【题型】解答题　【知识点】解析几何　【难度】medium
已知双曲线$C: x^2 - \frac{y^2}{3} = 1$的左、右焦点分别为$F_1$、$F_2$，$P$为双曲线右支上一点。

(1) 求双曲线$C$的离心率；

(2) 设过点$P$和$F_2$的直线$l$与双曲线$C$的右支有另一交点为$Q$，求$\overrightarrow{OP} \cdot \overrightarrow{OQ}$的取值范围；

(3) 过点$P$分别作双曲线$C$两条渐近线的垂线，垂足分别为$M$、$N$两点，是否存在点$P$，使得$|PM| + |PN| = \sqrt{2}$？若存在，求出点$P$的坐标，若不存在，请说明理由。
【解答】
\vspace{1em}

\textbf{【答案】}
(1) $2$

(2) $(-\infty, -5]$

(3) 不存在满足题意的点$P$，理由见解析

\vspace{1em}

\textbf{【知识点】} 已知方程求双曲线的渐近线、求双曲线的离心率或离心率的取值范围、根据直线与双曲线的位置关系求参数或范围、双曲线中存在定点满足某条件问题

\vspace{1em}

\textbf{【分析】}
(1) 根据双曲线的方程直接得出$a$、$b$，结合公式$c^2 = a^2 + b^2$和$e = \frac{c}{a}$计算即可求解；

(2) 易知直线$l$的斜率不为$0$，设$l: x = my + 2, P(x_1, y_1), Q(x_2, y_2)$，联立双曲线方程，利用韦达定理表示$y_1 + y_2$、$y_1y_2$、$x_1x_2$，根据平面向量的坐标表示化简可得$\overrightarrow{OP} \cdot \overrightarrow{OQ} = -1 + \frac{4}{3m^2 - 1}$，求出$3m^2 - 1$的取值范围即可求解；

(3) 设$P(x_0, y_0)$，由渐近线方程和点线距公式建立方程$|PM| + |PN| = \frac{|\sqrt{3}x_0 - y_0|}{2} + \frac{|\sqrt{3}x_0 + y_0|}{2} = \sqrt{2}$，解得$x_0 = \frac{\sqrt{6}}{3} < 1$，与题意中的$x_0 \ge 1$矛盾，即可下结论。

\vspace{1em}

\textbf{【详解】}
(1) 由题意知，$a^2 = 1, b^2 = 3$，则$c^2 = a^2 + b^2 = 4$，

所以$c = 2, a = 1$，得$e = \frac{c}{a} = 2$，

即双曲线的离心率为$2$；

---

(2) 由(1)知，$F_2(2,0)$，

若直线$l$的斜率为$0$，则直线$l$与双曲线的两个交点分布在左、右支各一点，不符合题意；

所以直线$l$的斜率不为$0$，设$l: x = my + 2, P(x_1, y_1), Q(x_2, y_2)$，

\[
\begin{cases}
x = my + 2 \\
x^2 - \frac{y^2}{3} = 1
\end{cases}
\]
消去$x$，得$(3m^2 - 1)y^2 + 12my + 9 = 0$，

$\Delta = (12m)^2 - 36(3m^2 - 1) = 36m^2 + 36 > 0$，

$y_1 + y_2 = -\frac{12m}{3m^2 - 1}, y_1y_2 = \frac{9}{3m^2 - 1}$，

则$x_1x_2 = (my_1 + 2)(my_2 + 2) = m^2y_1y_2 + 2m(y_1 + y_2) + 4 = \frac{9m^2}{3m^2 - 1} - \frac{24m^2}{3m^2 - 1} + 4 = \frac{-3m^2 - 4}{3m^2 - 1}$，

所以$\overrightarrow{OP} \cdot \overrightarrow{OQ} = x_1x_2 + y_1y_2 = \frac{-3m^2 - 4}{3m^2 - 1} + \frac{9}{3m^2 - 1} = \frac{-3m^2 + 5}{3m^2 - 1} = -1 + \frac{4}{3m^2 - 1}$，

又$y_1y_2 = \frac{9}{3m^2 - 1} < 0$，则$3m^2 - 1 < 0$，由$3m^2 \ge 0$，得$3m^2 - 1 \ge -1$，

所以$-1 \le 3m^2 - 1 < 0$，有$\frac{4}{3m^2 - 1} \le -4$，所以$-1 + \frac{4}{3m^2 - 1} \le -5$，

即$\overrightarrow{OP} \cdot \overrightarrow{OQ} \le -5$，所以$\overrightarrow{OP} \cdot \overrightarrow{OQ}$的取值范围为$(-\infty, -5]$；

---

(3) 由题意可知双曲线的渐近线方程为$l_1: y = \sqrt{3}x, l_2: y = -\sqrt{3}x$，

即$l_1: \sqrt{3}x - y = 0, l_2: \sqrt{3}x + y = 0$，设$P(x_0, y_0)$，

则点$P$到直线$l_1$的距离为$|PM| = \frac{|\sqrt{3}x_0 - y_0|}{2}$，点$P$到直线$l_2$的距离为$|PN| = \frac{|\sqrt{3}x_0 + y_0|}{2}$，

所以$|PM| + |PN| = \frac{|\sqrt{3}x_0 - y_0|}{2} + \frac{|\sqrt{3}x_0 + y_0|}{2} = \sqrt{2}$，

又点$P$位于直线$l_2$的上方且直线$l_1$的下方，所以$\sqrt{3}x_0 - y_0 > 0, \sqrt{3}x_0 + y_0 > 0$，

则$\sqrt{3}x_0 - y_0 + \sqrt{3}x_0 + y_0 = 2\sqrt{2}$，解得$x_0 = \frac{\sqrt{6}}{3} < 1$，

又点$P$在双曲线上，则$x_0 \ge 1$，与$x_0 = \frac{\sqrt{6}}{3} < 1$矛盾，

故不存在点$P$使得$|PM| + |PN| = \sqrt{2}$。

\vspace{1em}

\textbf{【点睛】} 关键点点睛：本题第二问的关键是利用设线法得到韦达定理式，再代入计算出由向量得出的式子里，从而得出范围，第三问的关键是根据点与直线的位置关系去绝对值得到方程，解出方程即可。
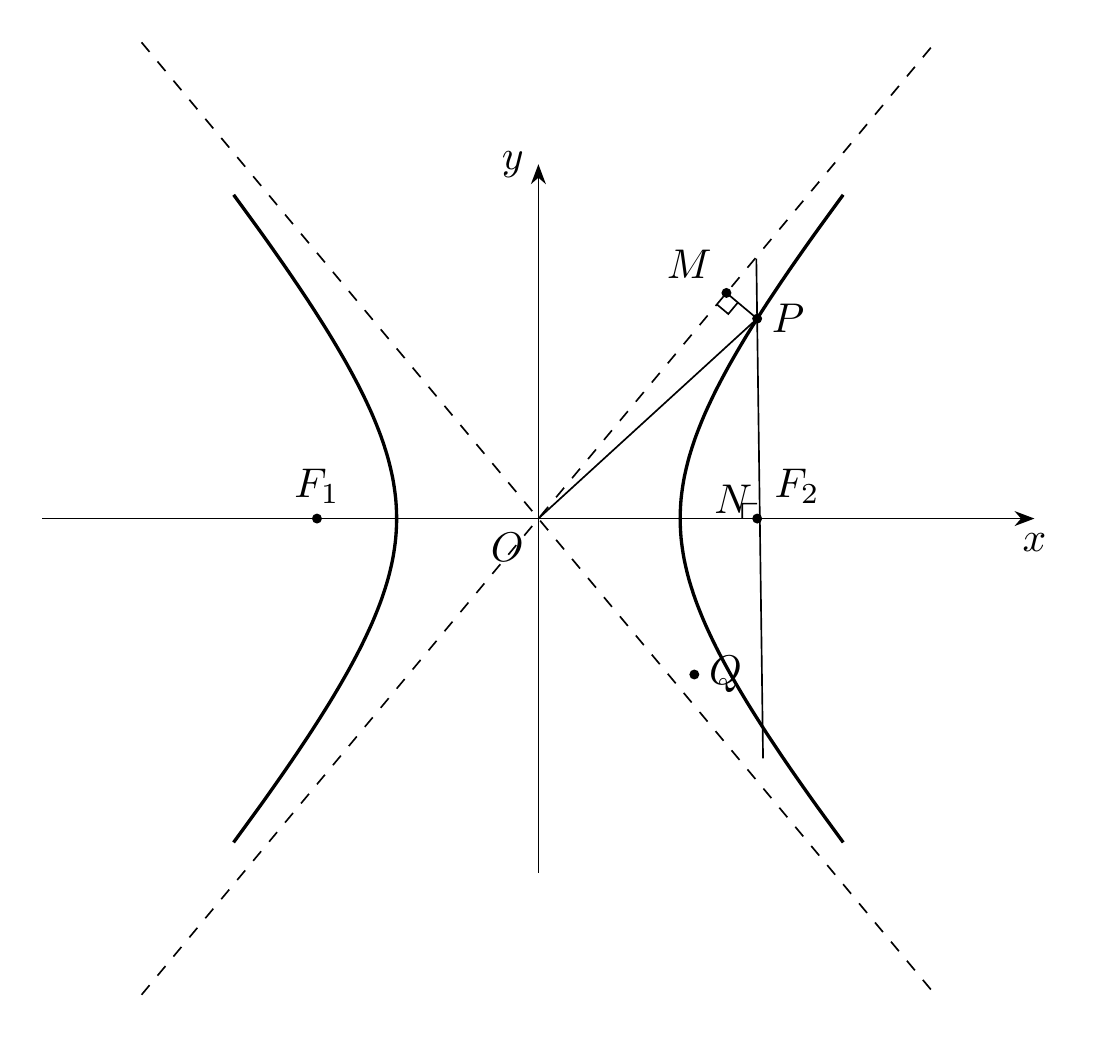